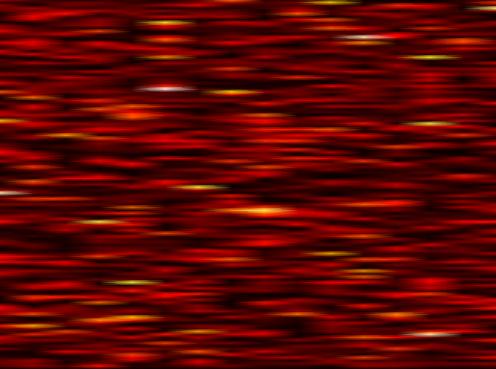
Label: FBMC